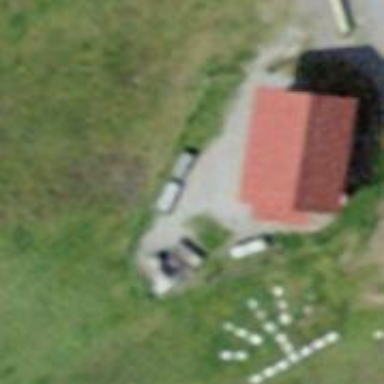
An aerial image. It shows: Picnic table located in leisure land area.